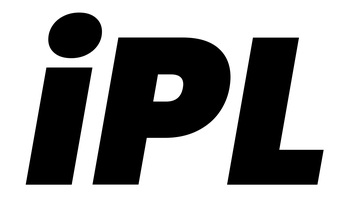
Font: Poppins-BlackItalic